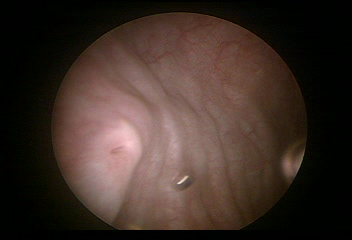
Modality: WLC
Class: Anatomical landmarks
Subclass: UreteralOrifice
Bladder cancer association: No
Annotated structures: Right ureteral orifice